Field crop: tomato
Growth stage: 2
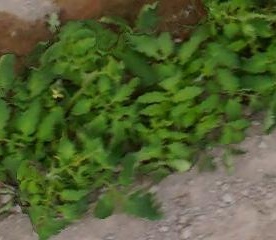
Species: tomato